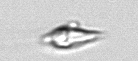
Label: Oxytoxum